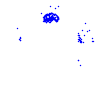
Particle: pion